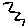
Label: zigzag